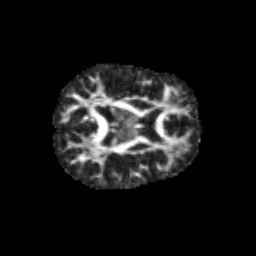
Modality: FA
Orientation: axial
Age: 11
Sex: female
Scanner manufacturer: siemens
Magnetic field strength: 3 T
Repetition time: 3.8 s
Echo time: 0.07 s